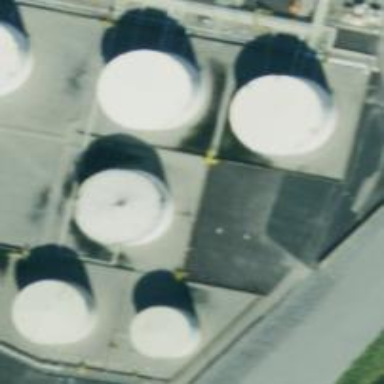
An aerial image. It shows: Storage tank with man-made structure.